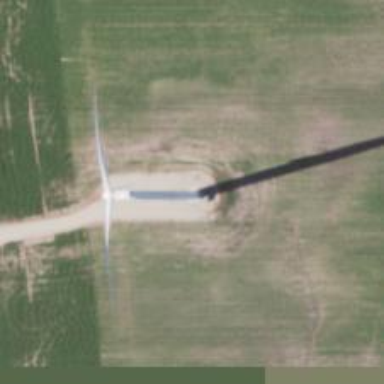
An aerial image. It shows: Wind generator using horizontal axis wind turbines.